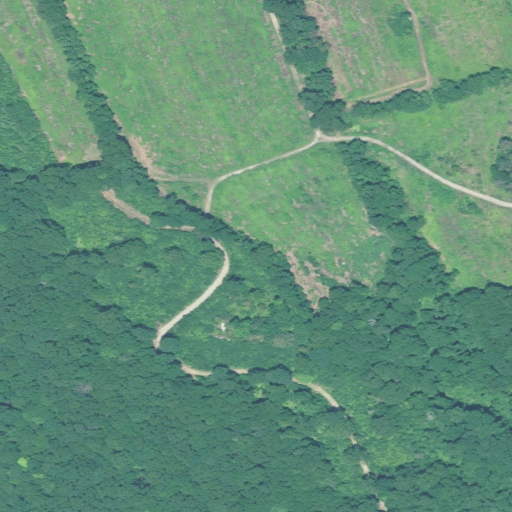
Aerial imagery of mountain in Connecticut named Bear Hill containing deciduous forest and pasture